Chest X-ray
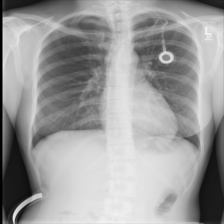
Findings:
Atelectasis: negative
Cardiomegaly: negative
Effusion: negative
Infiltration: negative
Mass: negative
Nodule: negative
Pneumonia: negative
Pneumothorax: negative
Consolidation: negative
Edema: negative
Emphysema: negative
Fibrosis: negative
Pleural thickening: negative
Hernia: negative